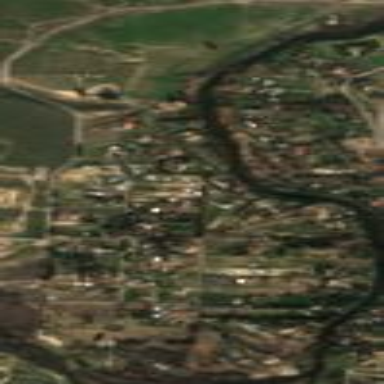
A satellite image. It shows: Residential area.